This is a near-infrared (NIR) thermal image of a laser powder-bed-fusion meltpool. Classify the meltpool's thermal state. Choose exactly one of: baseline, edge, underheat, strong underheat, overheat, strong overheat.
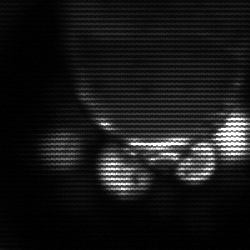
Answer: baseline